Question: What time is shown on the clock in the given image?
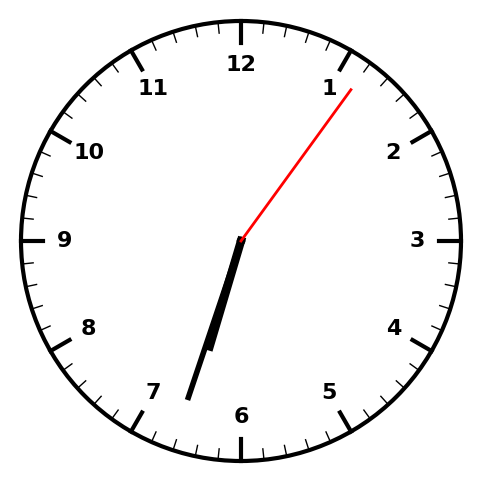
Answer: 06:33:06